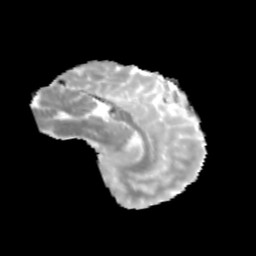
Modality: MD
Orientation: sagittal
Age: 13
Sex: male
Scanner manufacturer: siemens
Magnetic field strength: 3 T
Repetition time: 3.8 s
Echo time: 0.07 s